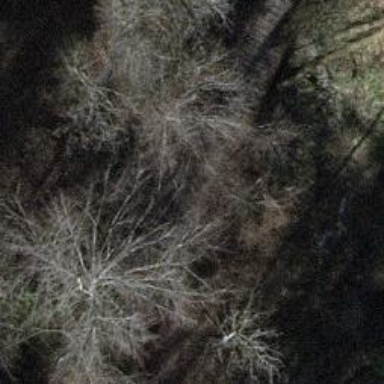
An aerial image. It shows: Path on bridge.